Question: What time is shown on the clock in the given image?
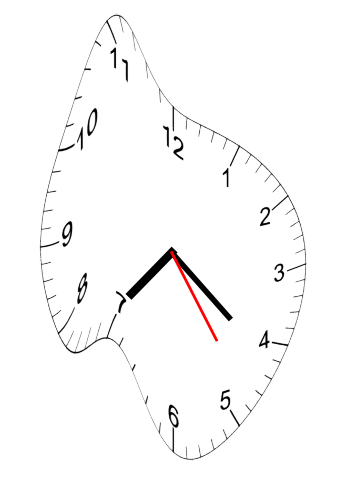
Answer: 07:21:24